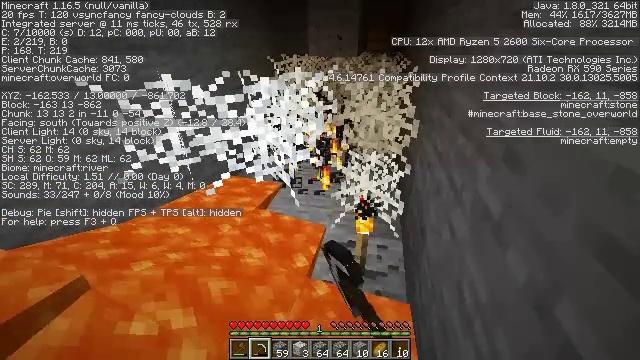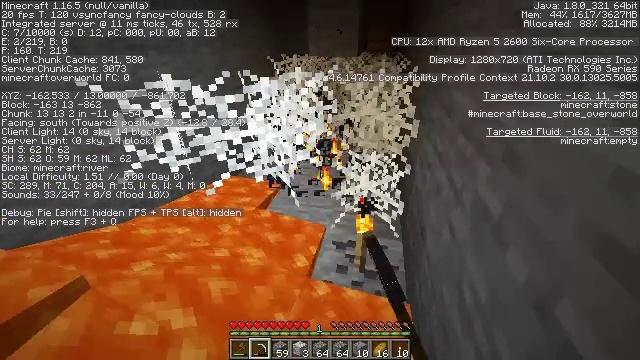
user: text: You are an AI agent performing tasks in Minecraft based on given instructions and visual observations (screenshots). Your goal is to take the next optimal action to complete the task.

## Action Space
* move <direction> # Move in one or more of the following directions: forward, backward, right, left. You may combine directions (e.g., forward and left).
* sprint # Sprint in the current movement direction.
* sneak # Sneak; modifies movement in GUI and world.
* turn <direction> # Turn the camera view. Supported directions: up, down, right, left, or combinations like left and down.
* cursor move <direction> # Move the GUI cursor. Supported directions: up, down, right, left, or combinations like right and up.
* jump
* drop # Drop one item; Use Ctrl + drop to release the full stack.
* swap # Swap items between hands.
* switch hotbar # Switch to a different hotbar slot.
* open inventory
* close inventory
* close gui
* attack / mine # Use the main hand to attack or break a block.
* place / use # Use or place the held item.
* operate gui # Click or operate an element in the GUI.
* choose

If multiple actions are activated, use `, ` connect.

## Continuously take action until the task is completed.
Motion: motion action
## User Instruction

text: Mine the spawner block.
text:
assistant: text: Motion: sneak, attack / mine
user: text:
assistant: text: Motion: sneak, attack / mine